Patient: sex M, age 60
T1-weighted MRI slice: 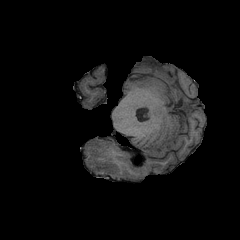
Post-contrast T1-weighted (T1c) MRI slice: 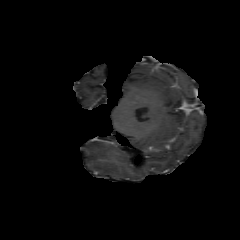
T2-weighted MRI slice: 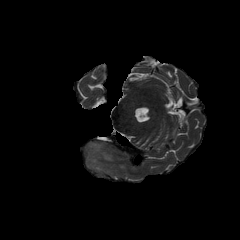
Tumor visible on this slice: yes
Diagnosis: Glioblastoma, IDH-wildtype
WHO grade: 4